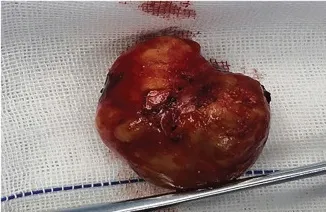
(D) The tumor measuring 3.3 x 3.3 cm in diameter after being removed.
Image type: medical_photograph (other_medical_photograph)